Question:
'''
CAT *p;
...
p->speak();
...
'''
Some book said that the compiler will translate p->speak() to:
'''
(*p->vptr[i])(p); //i is the idx of speak in the vtbl
'''
My question is: since at compile time, it is impossible to know the real type of p,
which means it is impossible to know which vptr or vtbl to be use. So, how does the compiler generate correct code?
For example:
'''
void foo(CAT* c)
{
c->speak();
//if c point to SmallCat
// should translate to (*c->vptr[i])(p); //use vtbl at 0x1234
//if c point to CAT
// should translate to (*c->vptr[i])(p); //use vtbl at 0x5678
//since ps,pc all are CAT*, why does compiler can generate different code for them
//in compiler time?
}
...
CAT *ps,*pc;
ps = new SmallCat; //suppose SmallCat's vtbl address is 0x1234;
pc = new CAT; //suppose CAT's vtbl address is 0x5678;
...
foo(ps);
foo(pc)
...
'''
Any ideas? Thanks.
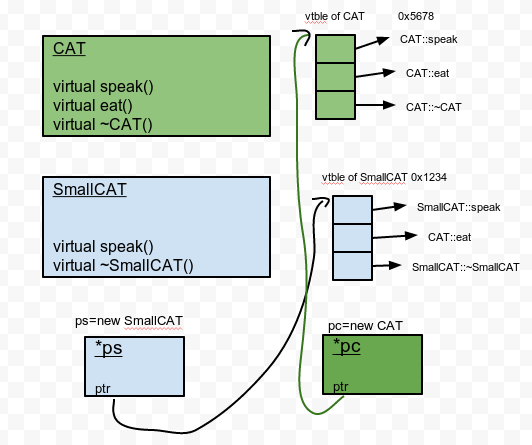
Answer: What your picture is missing is an arrow from a 'CAT' and a 'SmallCAT' objects to their corresponding vtbls. The compiler embeds a pointer to vtbl into the object itself - one can think of it as a hidden member variable. That is why it is said that adding the first virtual function "costs" you one pointer per object in memory footprint. The pointer to vtbl is set up by the code in the constructor, so all the compiler-generated virtual call needs to do in order to get to its vtable at runtime is dereferencing the pointer to 'this'.
Of course this gets more complicated with virtual and multiple inheritance: the compiler needs to generate a slightly different code, but the basic process remains the same.
Here is your example explained in more details:
'''
CAT *p1,*p2;
p1 = new SmallCat; //suppose its vtbl address is 0x1234;
// The layout of SmallCat object includes a vptr as a hidden member.
// At this point, the value of this vptr is set to 0x1234.
p2 = new CAT; //suppose its vtbl address is 0x5678;
// The layout of Cat object also includes a vptr as a hidden member.
// At this point, the value of this vptr is set to 0x5678.
(*p1->vptr[i])(p); //should use vtbl at 0x1234
// Compiler has enough information to do that, because it squirreled away 0x1234
// inside the SmallCat object at the time it was constructed.
(*p2->vptr[i])(p); //should use vtbl at 0x5678
// Same deal - the constructor saved 0x5678 inside the Cat, so we're good.
'''